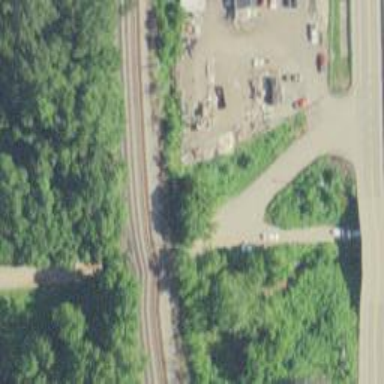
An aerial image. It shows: Railway bridge.